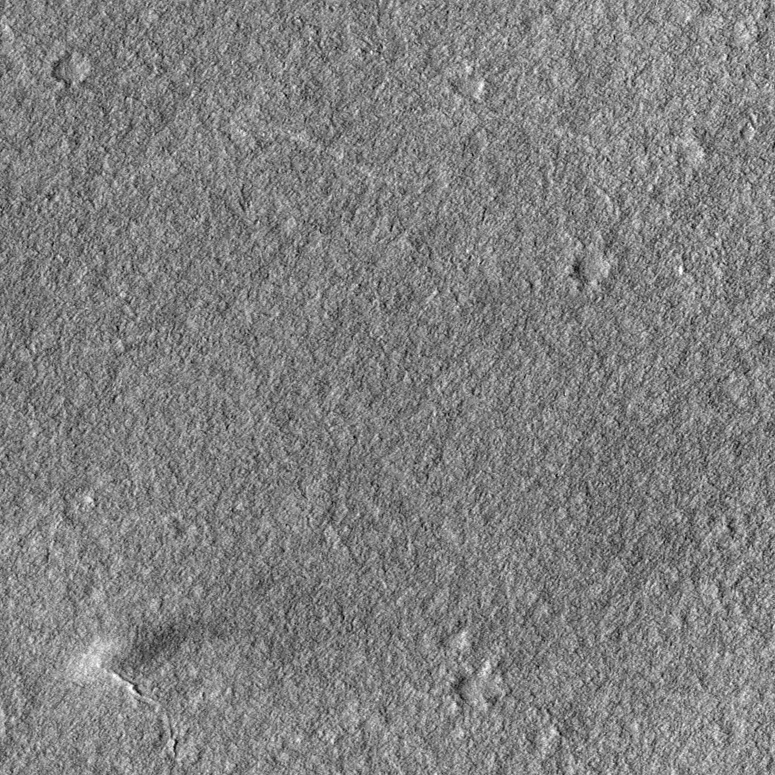
Label: dustdevil